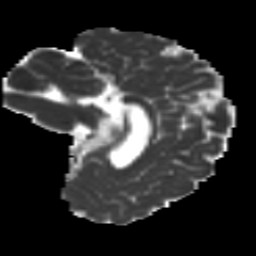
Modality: MD
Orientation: sagittal
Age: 16
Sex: male
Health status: ill
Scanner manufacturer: ge
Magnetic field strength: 3 T
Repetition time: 6.752 s
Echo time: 0.079 s